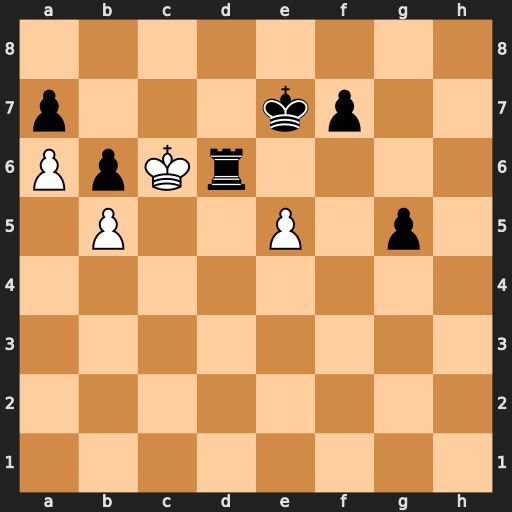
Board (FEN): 8/p3kp2/PpKr4/1P2P1p1/8/8/8/8
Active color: w
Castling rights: -
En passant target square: -
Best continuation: exd6+ Kd8 Kb7 Kd7 Kxa7